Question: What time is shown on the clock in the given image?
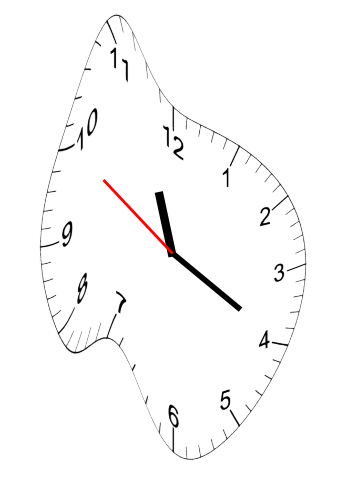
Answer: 11:19:50